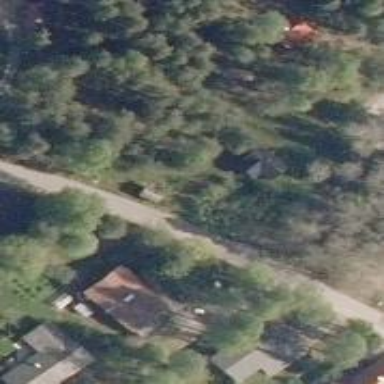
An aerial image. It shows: Residential road.